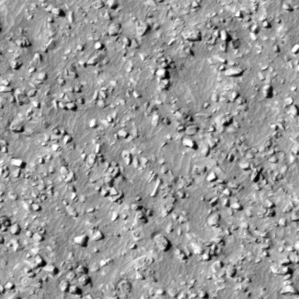
Label: non_frost